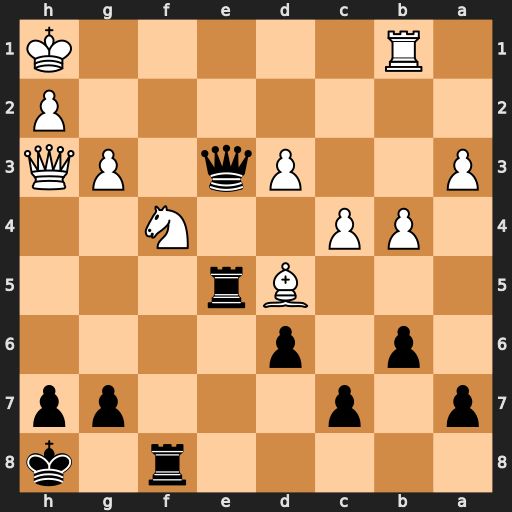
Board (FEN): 5r1k/p1p3pp/1p1p4/3Br3/1PP2N2/P2Pq1PQ/7P/1R5K
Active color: b
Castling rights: -
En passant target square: -
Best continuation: Rxf4 Qc8+ Re8 Qxe8+ Qxe8